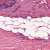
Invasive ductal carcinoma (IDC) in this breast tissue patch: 0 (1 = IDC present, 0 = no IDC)